Field crop: maize
Growth stage: 1
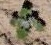
Species: chenopodium